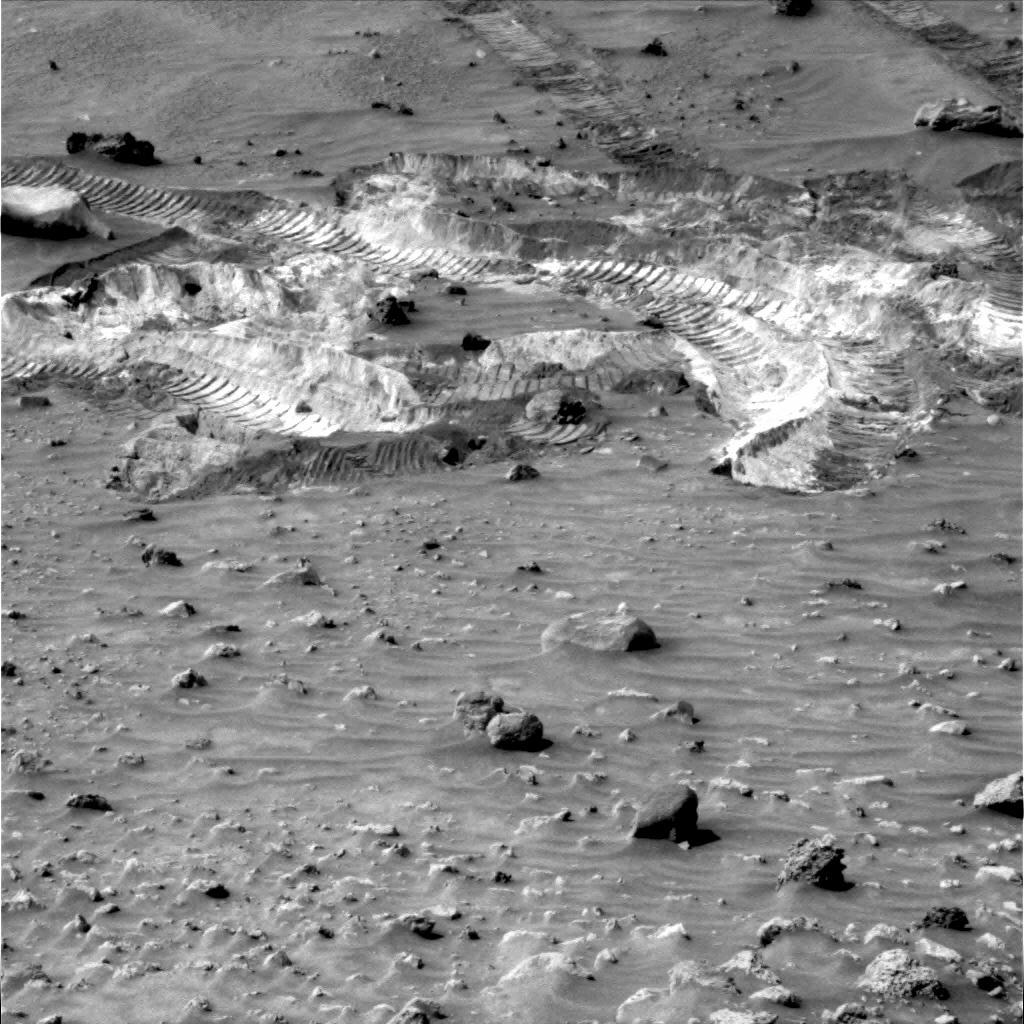
Terrain classes present: Bedrock, Gravel / Sand / Soil, Rock, Shadow, Track